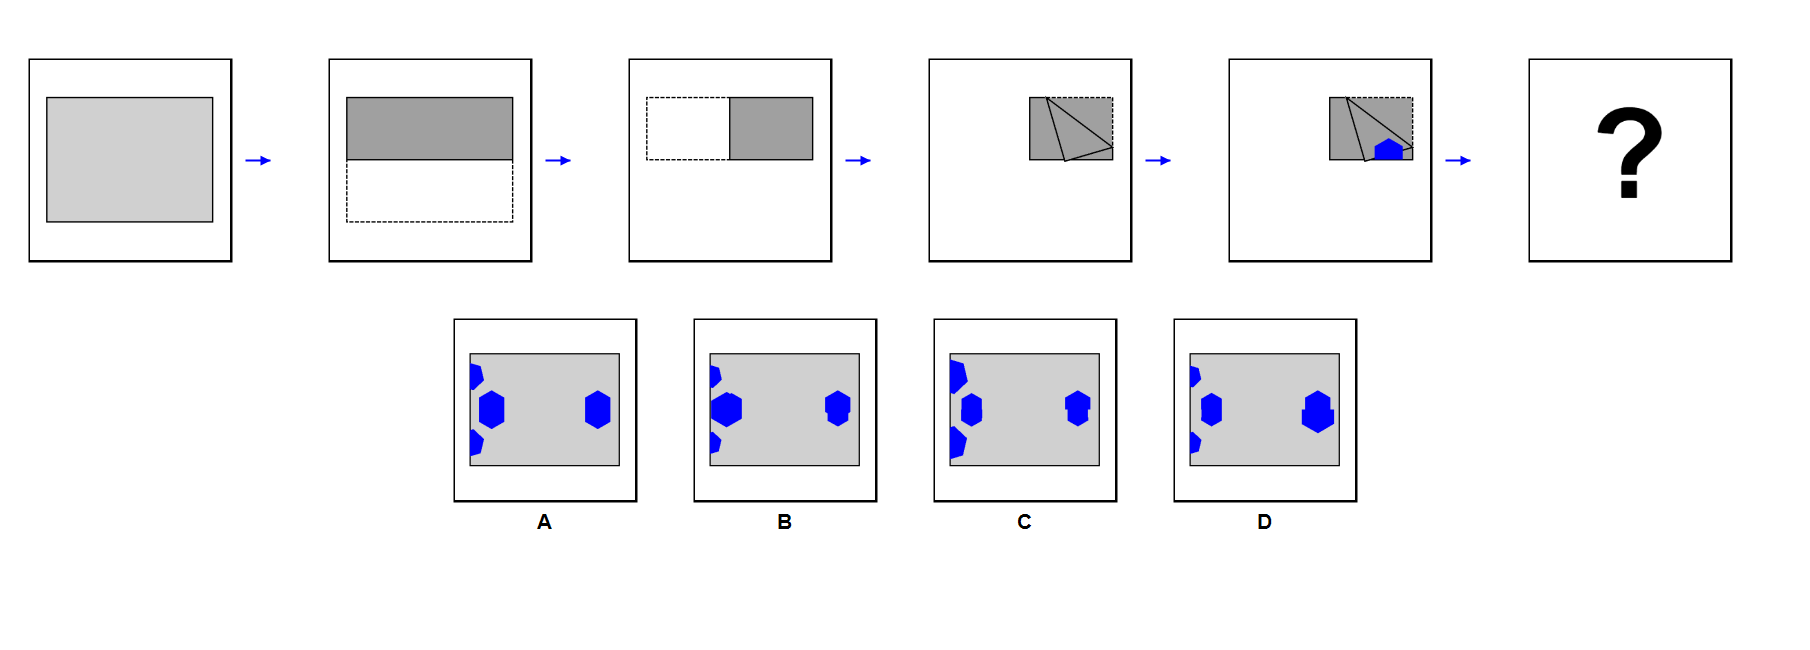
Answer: A